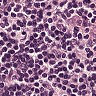
Metastatic tissue present: no